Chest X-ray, PA view. Patient: 41 years old, sex M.
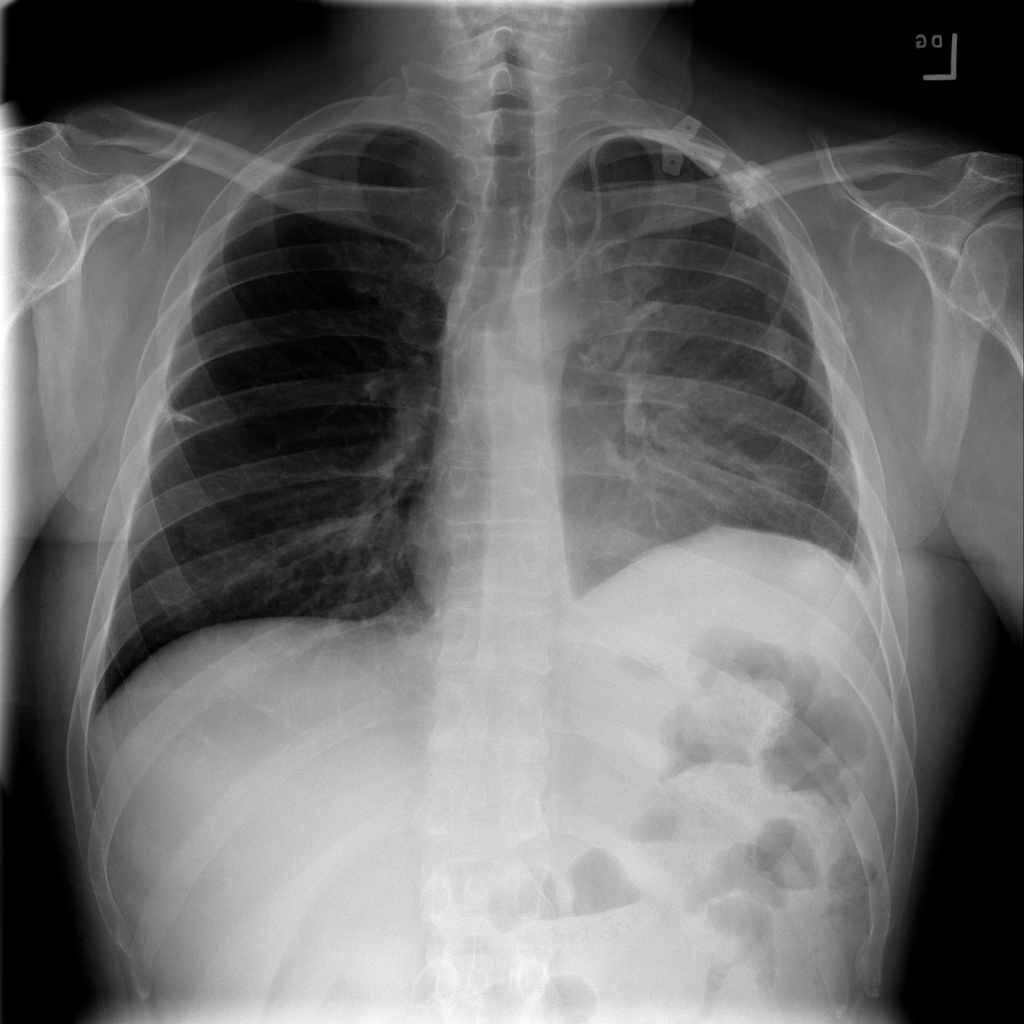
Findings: Atelectasis, Effusion, Mass